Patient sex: M
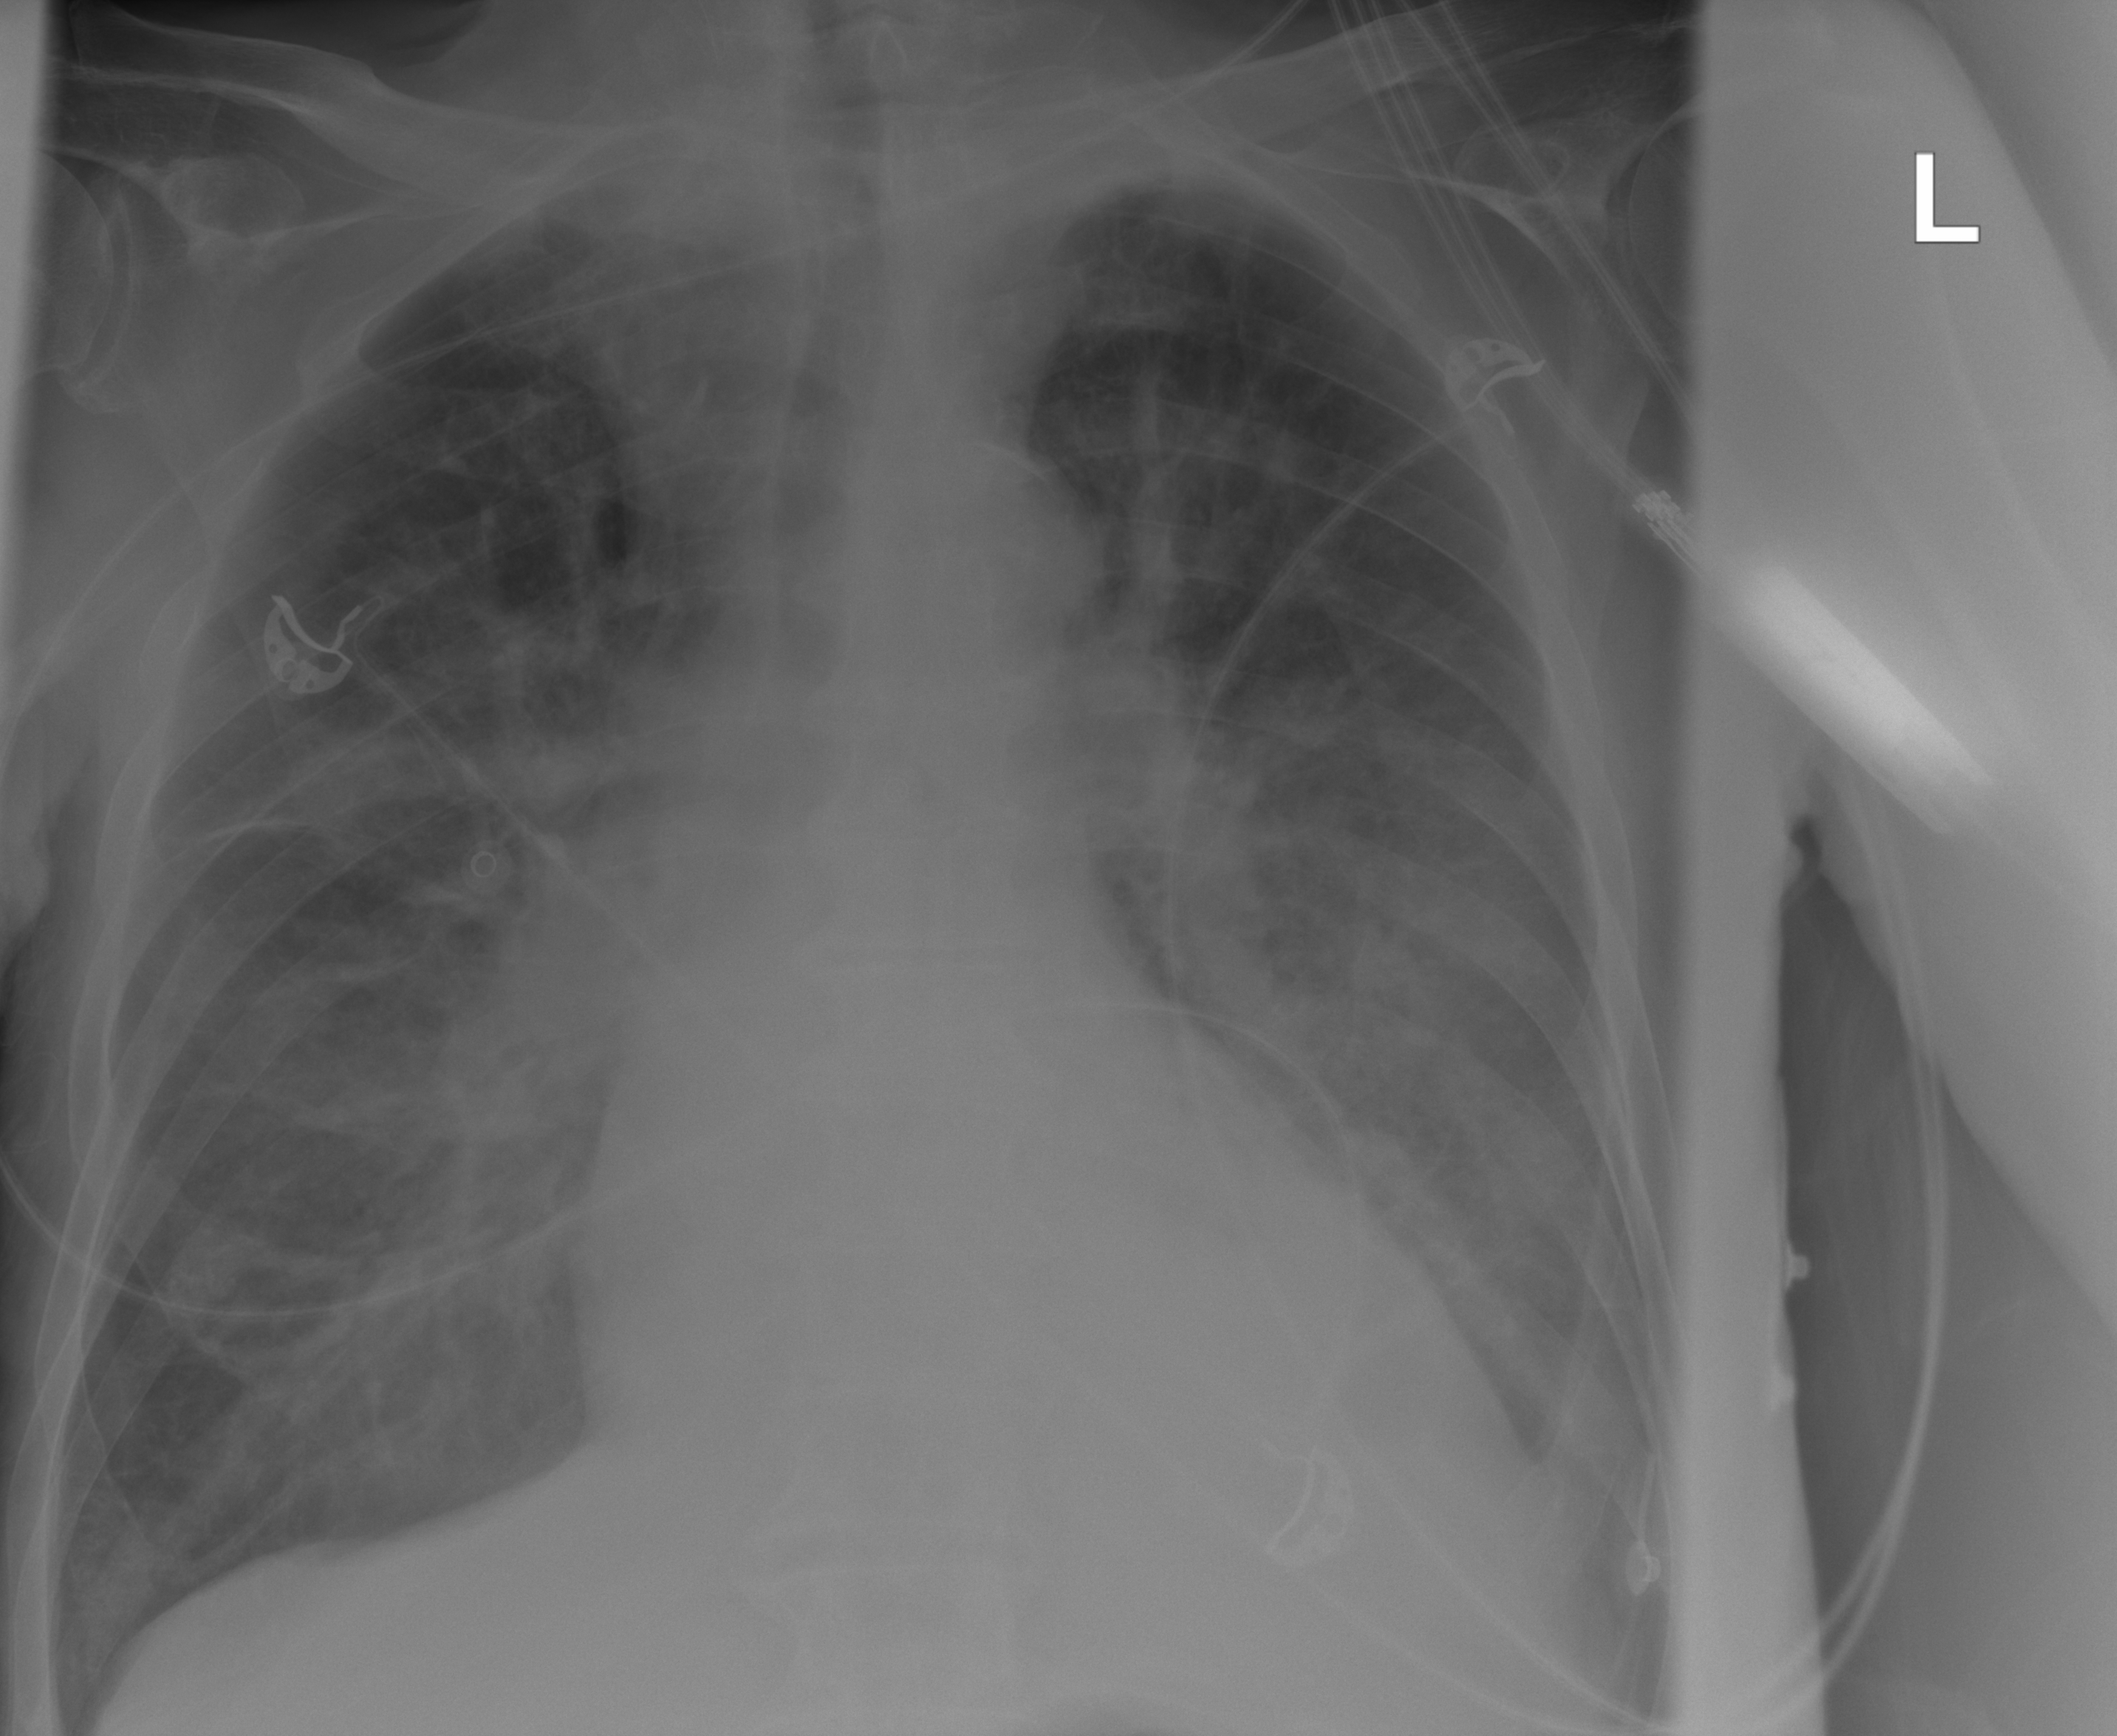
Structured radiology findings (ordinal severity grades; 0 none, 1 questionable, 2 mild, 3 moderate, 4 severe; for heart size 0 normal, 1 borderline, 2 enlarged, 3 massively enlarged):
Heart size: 2
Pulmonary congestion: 2
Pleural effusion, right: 0
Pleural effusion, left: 2
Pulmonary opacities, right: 2
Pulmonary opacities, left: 2
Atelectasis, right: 2
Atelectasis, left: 2